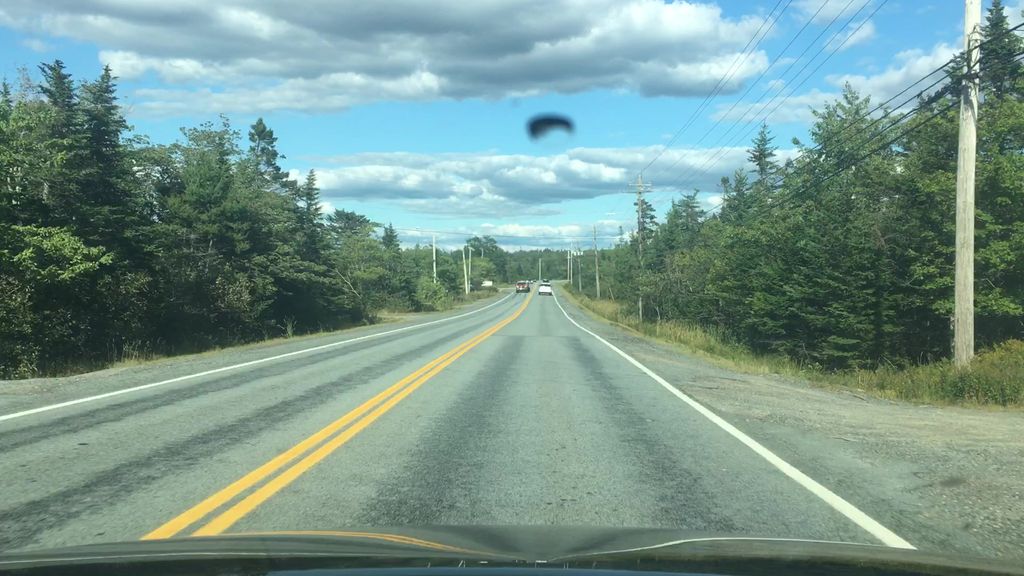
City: halifax